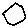
Label: hexagon